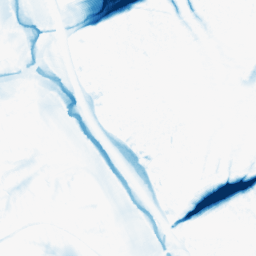
Category: morphological
Decomposition family: morphological
Decomposition parameters: operation: closing
size: 20
Upsampling method: bicubic
Upsampling parameters: scale: 2
Upsampling scale: 2